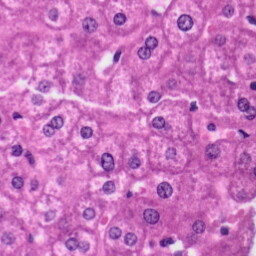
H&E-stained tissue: Liver